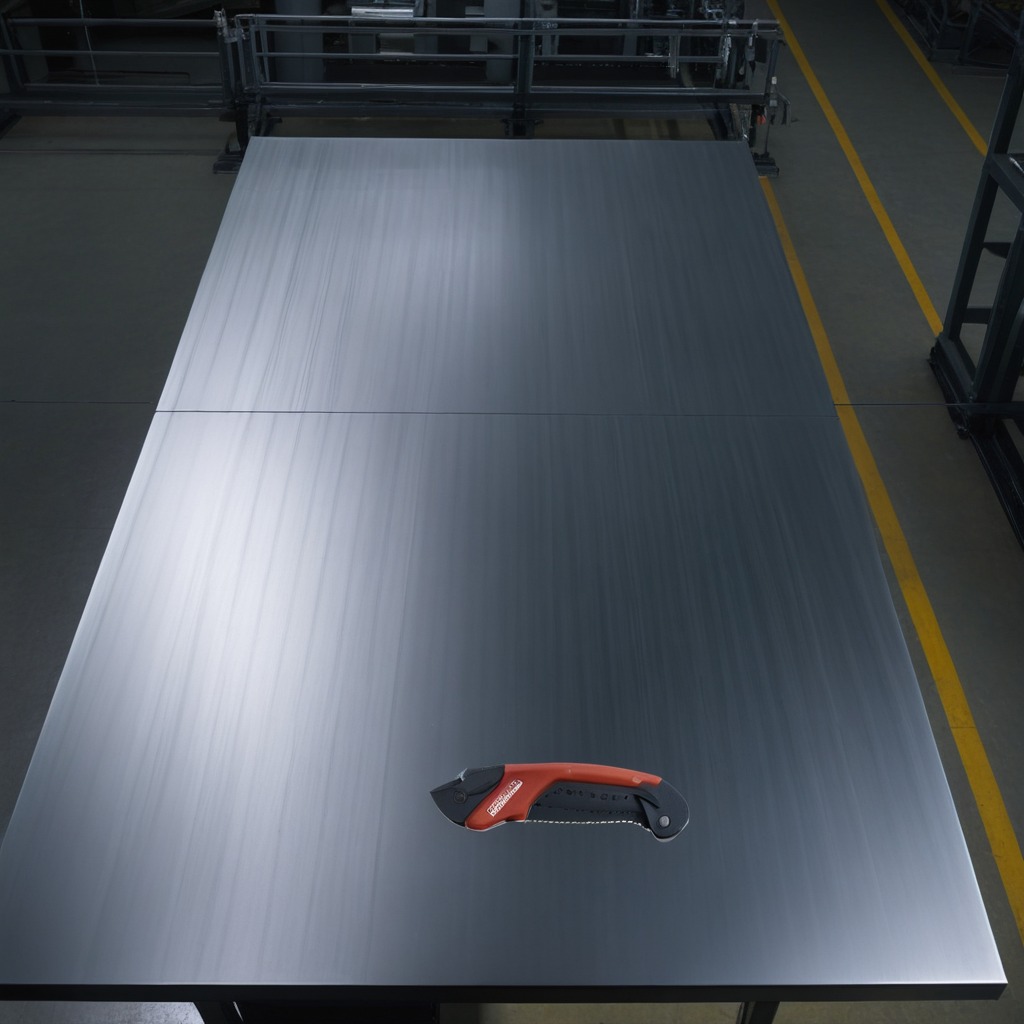
A utility knife is lying on the tabletop in the evening.